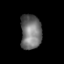
Tissue: prostate
Cell type: T cells
Senescence score: 0.2845
Nuclear area (px): 711
Mean DAPI intensity: 113.553